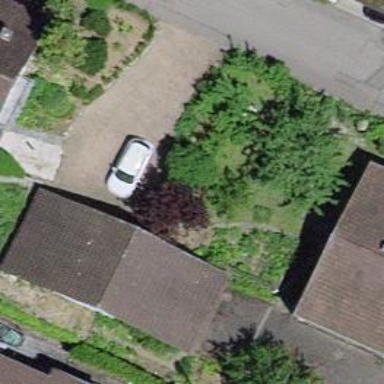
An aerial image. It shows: Group of garages.